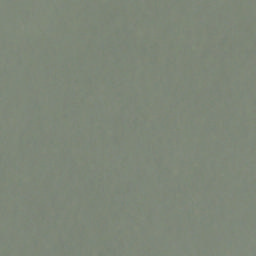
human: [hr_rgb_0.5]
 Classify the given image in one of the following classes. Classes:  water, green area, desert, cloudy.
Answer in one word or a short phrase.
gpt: cloudy